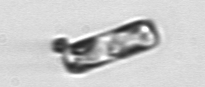
Label: Guinardia_delicatula